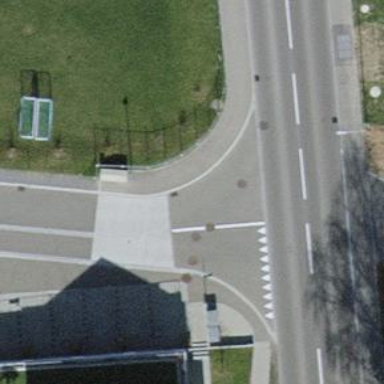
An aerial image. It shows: Road with "give way" sign.